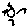
Label: sun